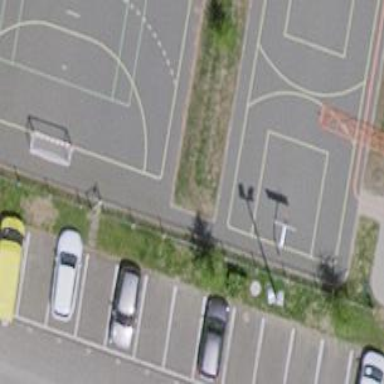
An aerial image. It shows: Asphalt basketball court on pitch.